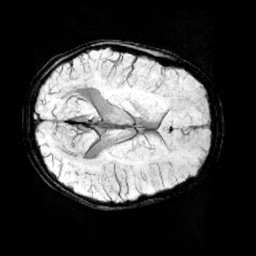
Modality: minIP
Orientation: axial
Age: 11
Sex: female
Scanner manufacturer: siemens
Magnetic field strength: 3 T
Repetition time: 0.027 s
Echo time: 0.02 s